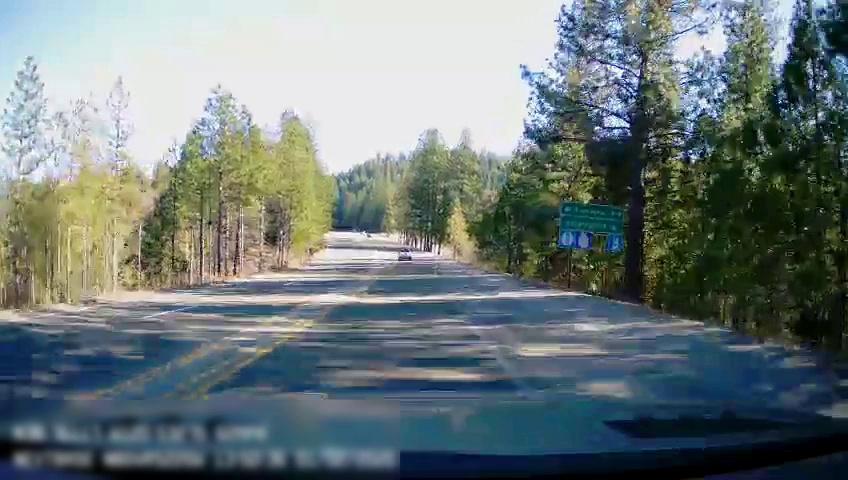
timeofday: Day
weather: Sunny
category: Drivable Space
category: Vehicles | Truck
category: Lanes | Alternate Lane
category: Lanes | Current Lane
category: Lanes | Current Lane
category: Lanes | Opposite Lane
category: Lanes | Opposite Lane
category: Traffic | Signs
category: Traffic | Signs
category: Traffic | Signs
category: Traffic | Signs